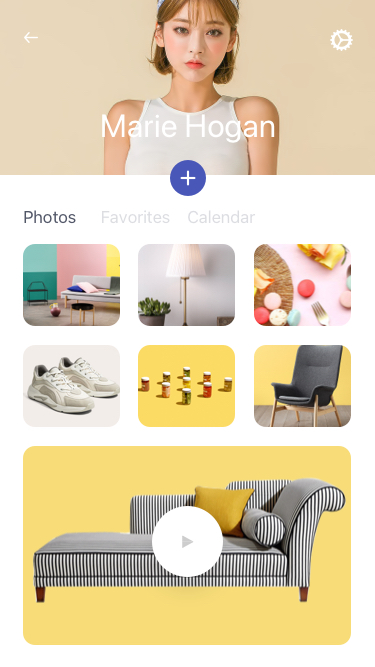
Text in this UI design:
Photos
Favorites
Calendar
Marie Hogan